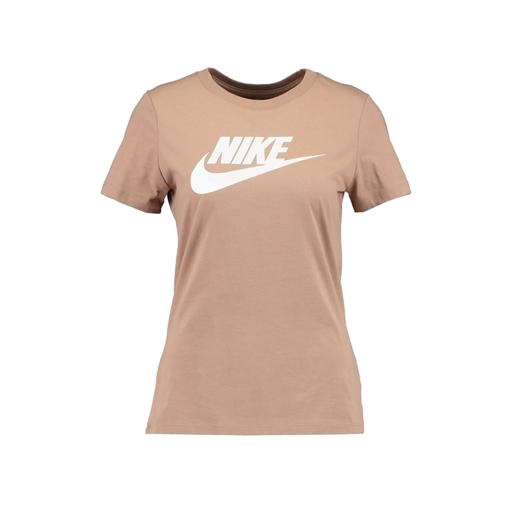
nike shirt, mid t-shirt, graphic t-shirt, white background